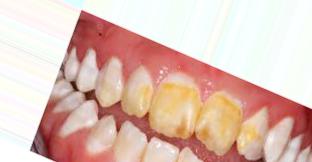
Condition: Tooth Discoloration